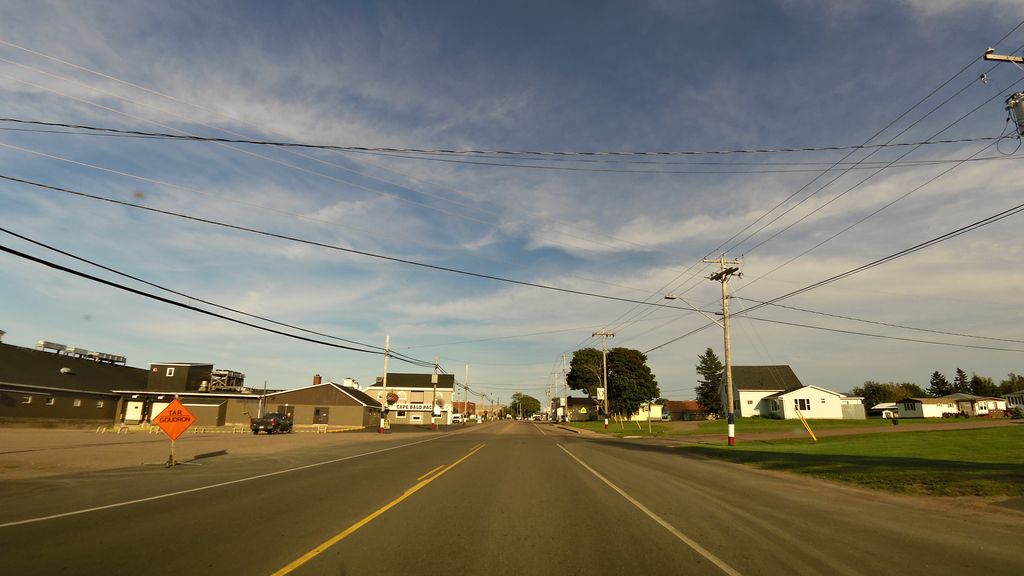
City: charlottetown